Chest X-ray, AP view. Patient: 59 years old, sex F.
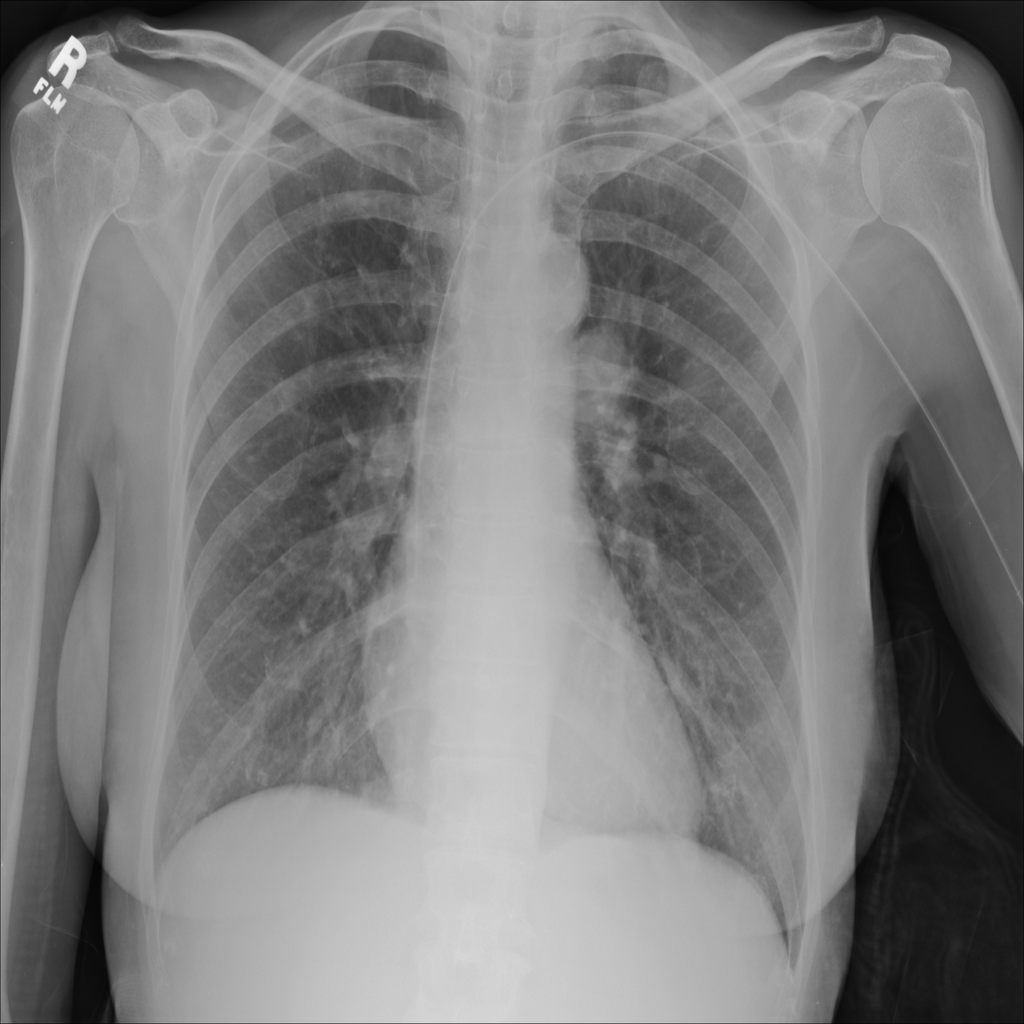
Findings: No Finding